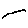
Label: bird